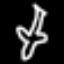
Label: airplane